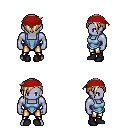
a pixel art fantasy rpg character, male body template, dark elf, purple skin, blue vest, gold greaves, white blonde pixie cut hairstyle, red bandana, black shoes, four views (front, back, left, right), 2x2 character sprite sheet, small pixel art, hard edges, no anti-aliasing